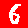
Digit: 6